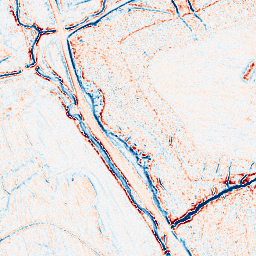
Category: multiscale
Decomposition family: dog_multiscale
Decomposition parameters: sigma_ratio: 1.4
n_scales: 3
base_sigma: 0.5
Upsampling method: cubic_catmull_rom
Upsampling parameters: scale: 8
Upsampling scale: 8